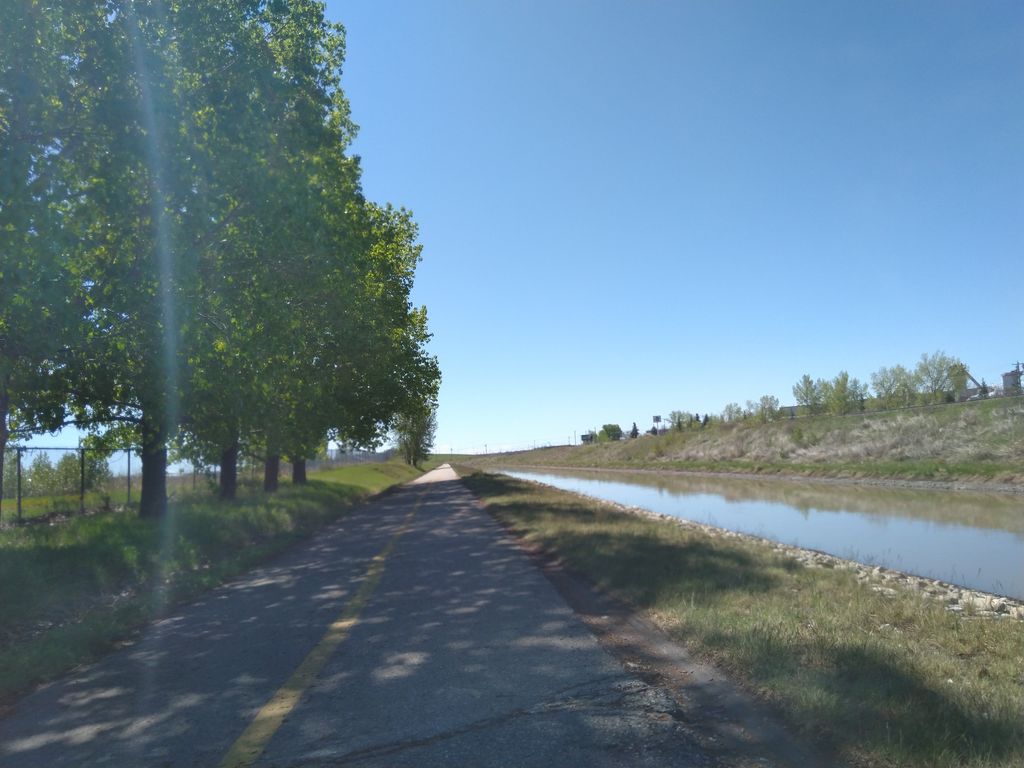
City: calgary